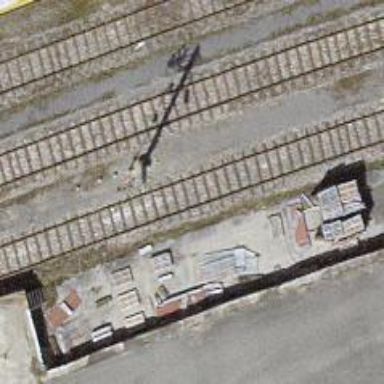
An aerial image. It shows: Rail yard with electrified contact lines for the railway.